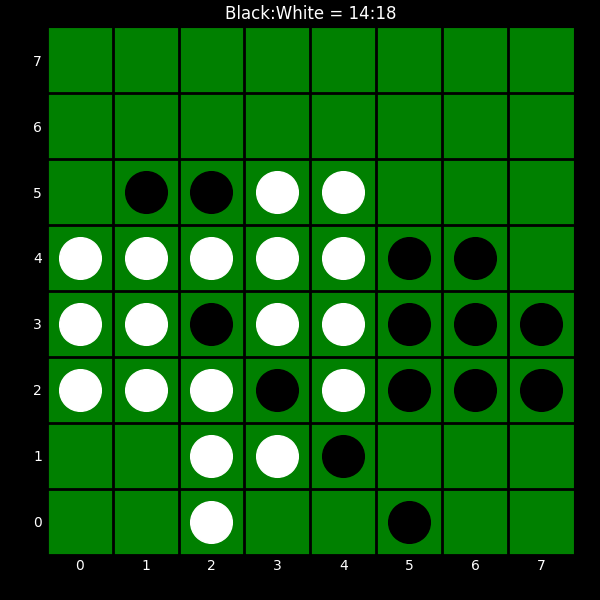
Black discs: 14
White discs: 18